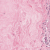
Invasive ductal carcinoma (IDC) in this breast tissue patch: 0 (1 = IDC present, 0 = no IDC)